Interaction volume radius: 5 \u00c5
Interaction volume height: 10 \u00c5
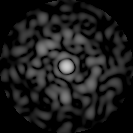
Disorder parameter: 0.8163